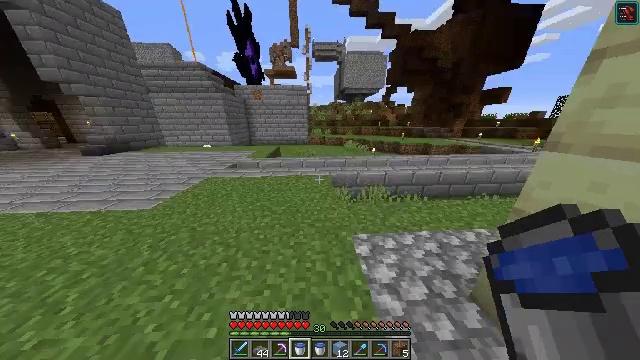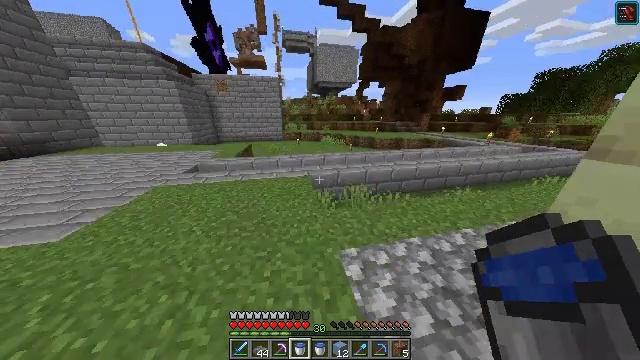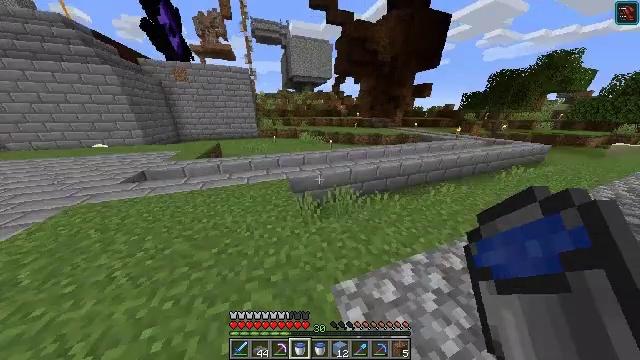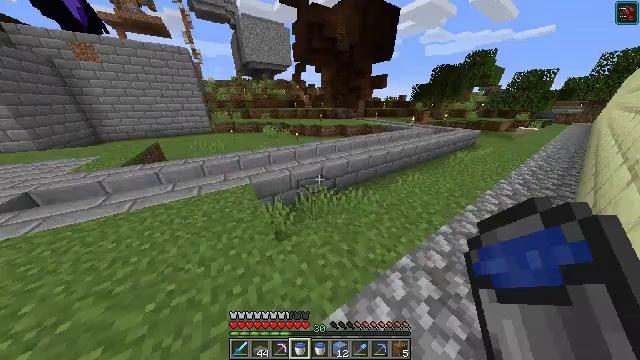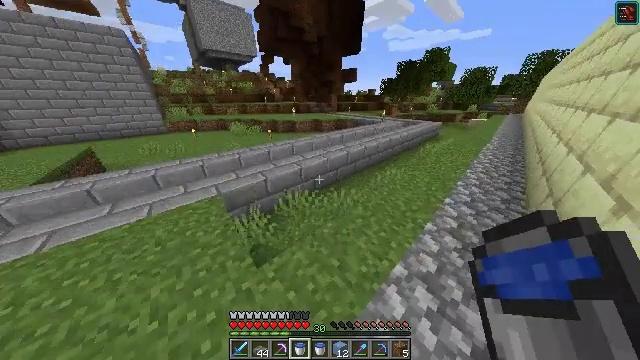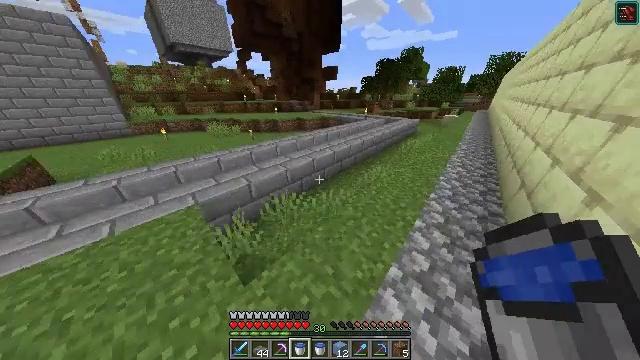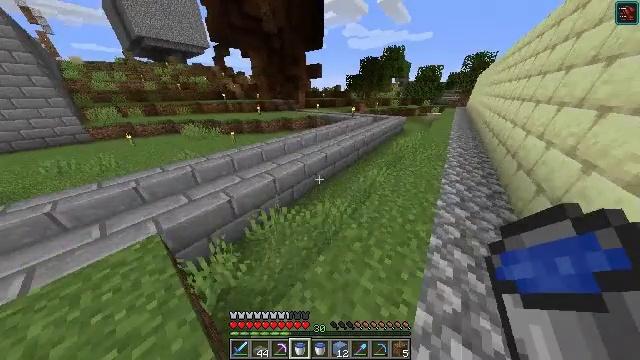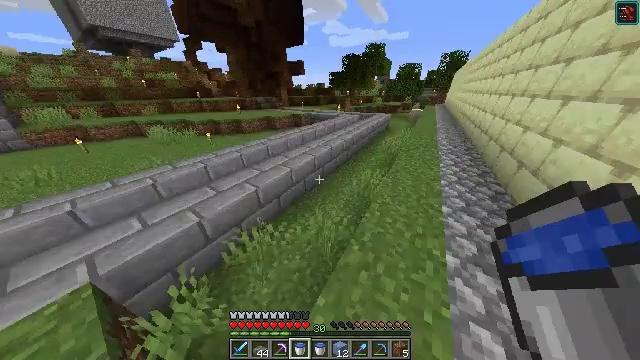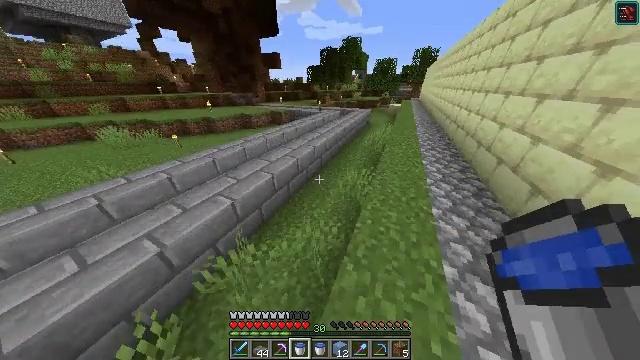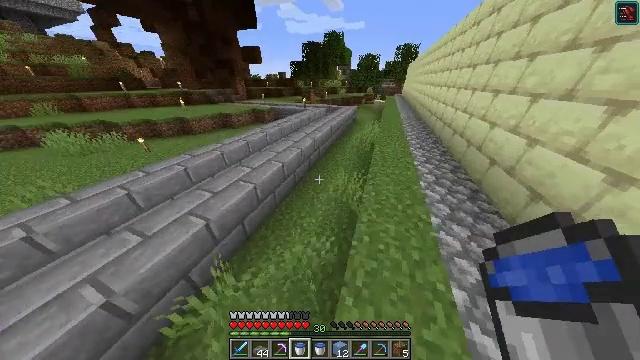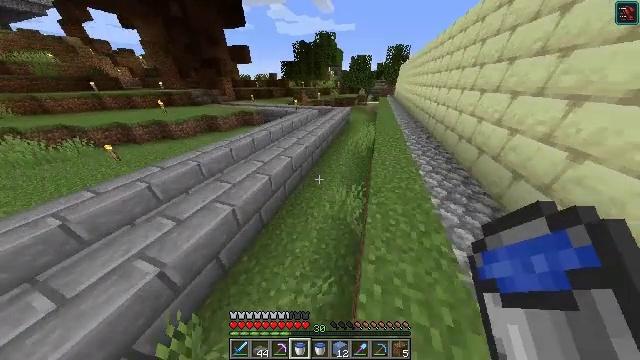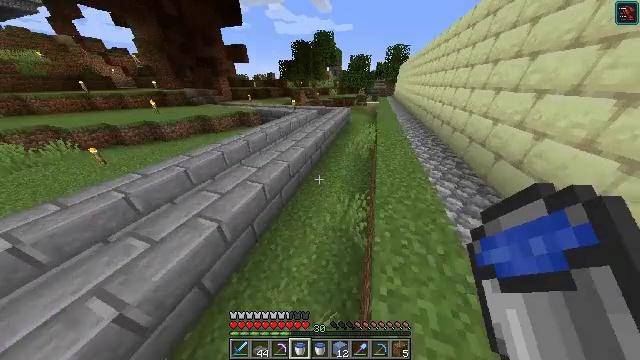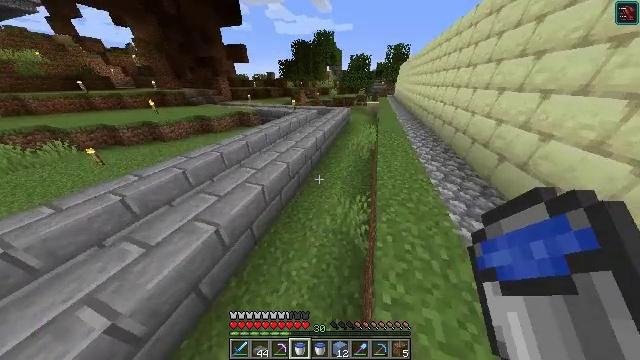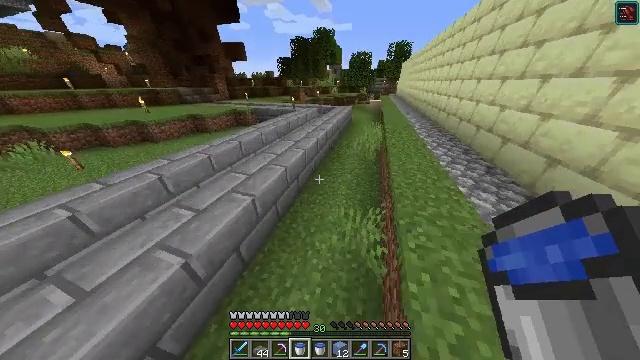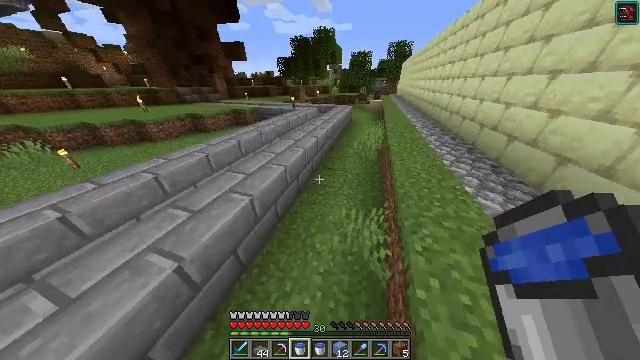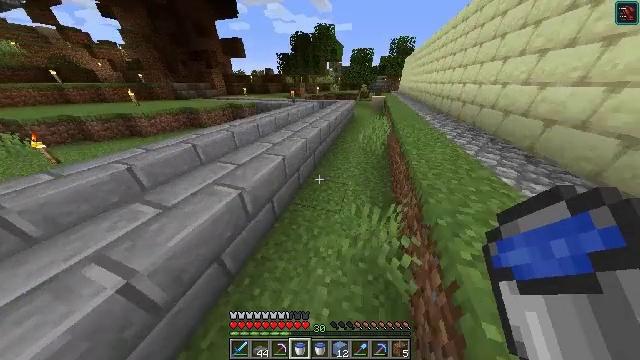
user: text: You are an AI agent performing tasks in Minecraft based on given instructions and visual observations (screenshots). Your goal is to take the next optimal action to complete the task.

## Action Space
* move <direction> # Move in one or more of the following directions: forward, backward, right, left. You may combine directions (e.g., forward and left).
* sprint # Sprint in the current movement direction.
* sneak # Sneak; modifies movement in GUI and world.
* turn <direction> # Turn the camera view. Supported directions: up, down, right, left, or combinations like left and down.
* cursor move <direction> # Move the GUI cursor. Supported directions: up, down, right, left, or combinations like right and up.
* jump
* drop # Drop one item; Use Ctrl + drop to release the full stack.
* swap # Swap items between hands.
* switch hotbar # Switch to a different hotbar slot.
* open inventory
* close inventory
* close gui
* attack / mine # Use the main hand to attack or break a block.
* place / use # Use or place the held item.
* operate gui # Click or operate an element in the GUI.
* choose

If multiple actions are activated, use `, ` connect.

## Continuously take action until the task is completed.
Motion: motion action
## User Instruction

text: Collect dirt by holding left button.
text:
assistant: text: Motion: move forward, turn right and down
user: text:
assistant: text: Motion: move forward, turn right and down
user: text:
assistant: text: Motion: move forward, turn right and down
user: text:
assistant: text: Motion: move forward, turn right and down
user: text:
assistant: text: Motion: move forward, turn right
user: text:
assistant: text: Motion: move forward, turn right
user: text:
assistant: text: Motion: move forward, turn right
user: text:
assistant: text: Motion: move forward, turn right and down
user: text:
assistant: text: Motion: move forward, turn right and down
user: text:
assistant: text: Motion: move forward, turn right
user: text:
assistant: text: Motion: move forward
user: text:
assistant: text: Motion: move forward
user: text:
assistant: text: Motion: move forward and move left
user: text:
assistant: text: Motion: move forward and move left
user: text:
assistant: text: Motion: move forward and move left
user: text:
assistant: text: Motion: move forward
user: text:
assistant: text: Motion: move forward
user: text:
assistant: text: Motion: move forward
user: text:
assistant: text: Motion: move forward and move left, jump
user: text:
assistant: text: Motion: move forward and move left, jump
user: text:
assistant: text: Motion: move forward and move left, jump
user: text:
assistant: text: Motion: no_op
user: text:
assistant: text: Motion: no_op
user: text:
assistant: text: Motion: no_op
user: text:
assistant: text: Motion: no_op
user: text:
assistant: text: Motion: no_op
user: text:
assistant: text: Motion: no_op
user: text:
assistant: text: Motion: no_op
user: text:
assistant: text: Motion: turn down
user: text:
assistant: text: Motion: no_op